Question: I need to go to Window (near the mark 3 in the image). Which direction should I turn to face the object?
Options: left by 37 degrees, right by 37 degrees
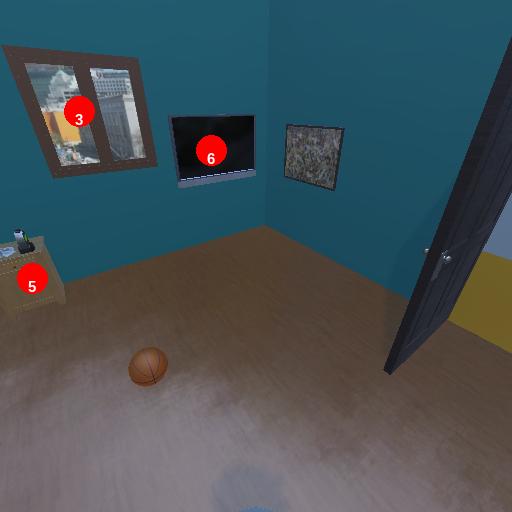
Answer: left by 37 degrees